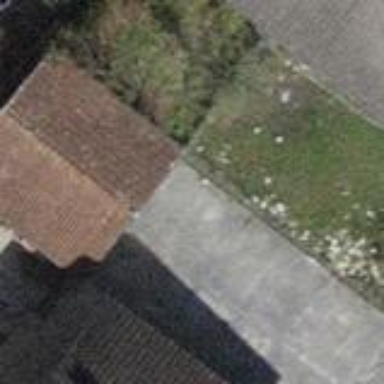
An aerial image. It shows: Building with tiled roof.